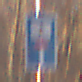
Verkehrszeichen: SackgasseFussgaengerDurchlaessig
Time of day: SunriseSunset
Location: Outdoor (Nature)
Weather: Clear
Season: Autumn
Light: Natural